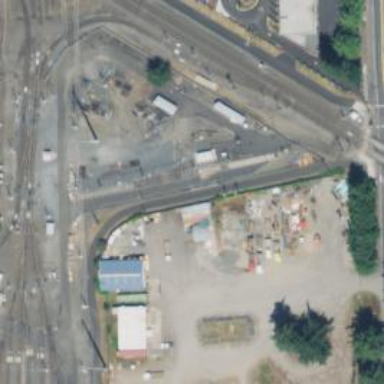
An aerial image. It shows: Light rail railway line.